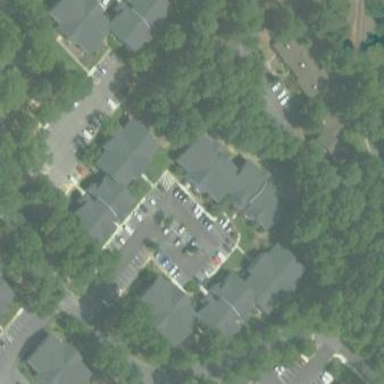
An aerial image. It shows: View of apartment building.